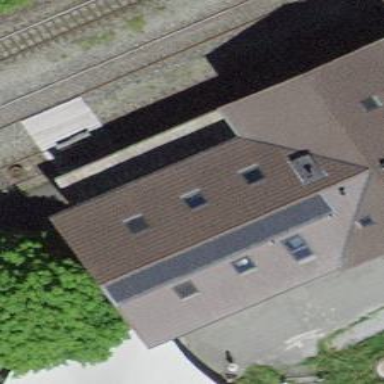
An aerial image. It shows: Railway service station.